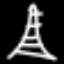
Label: The Eiffel Tower